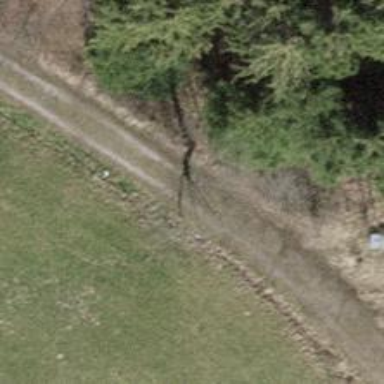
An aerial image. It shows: Compacted grade3 track.